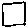
Label: square